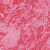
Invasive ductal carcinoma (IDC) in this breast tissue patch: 0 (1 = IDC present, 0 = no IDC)